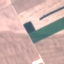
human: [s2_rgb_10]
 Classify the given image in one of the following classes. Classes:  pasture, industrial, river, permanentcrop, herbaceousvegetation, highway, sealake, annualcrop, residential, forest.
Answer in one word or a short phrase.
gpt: AnnualCrop